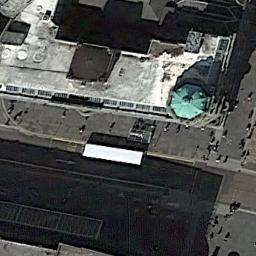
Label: church